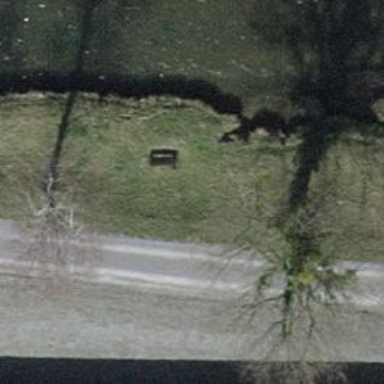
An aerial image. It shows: Bench for seating.